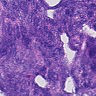
Metastatic tissue present: no